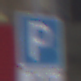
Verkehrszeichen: Parken
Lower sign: ZeitangabenMitBeschraenkungAufWochentage9
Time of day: Midday
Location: Outdoor (Urban)
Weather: Overcast
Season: NotSpecified
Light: Natural